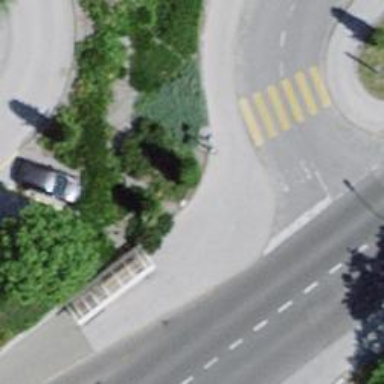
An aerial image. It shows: Kerb serving as barrier.